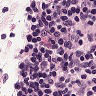
Metastatic tissue present: no